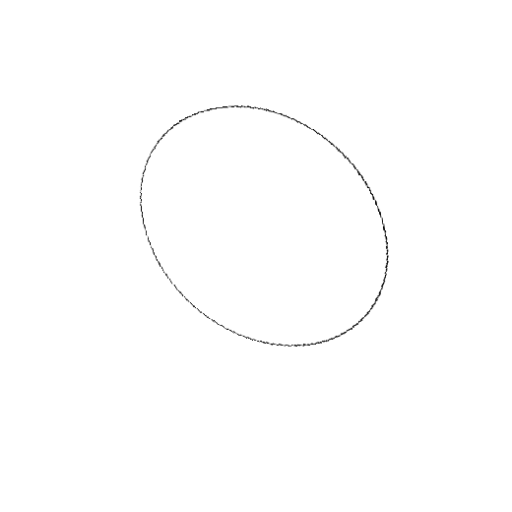
Crossing number: 0